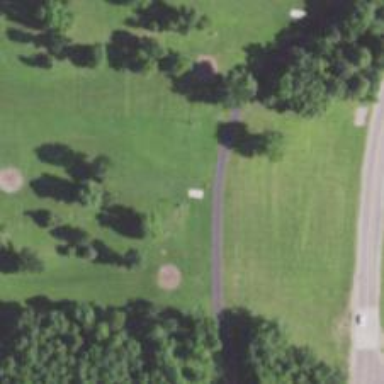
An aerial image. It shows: Disc golf tee.